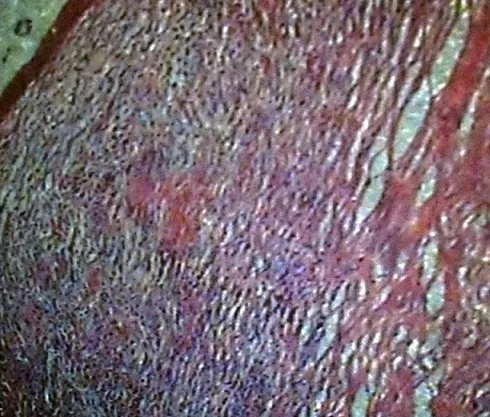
Photomicrograph showing caseating granuloma consistent with tuberculosis (H/E X164).
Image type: pathology (masson_trichrome)